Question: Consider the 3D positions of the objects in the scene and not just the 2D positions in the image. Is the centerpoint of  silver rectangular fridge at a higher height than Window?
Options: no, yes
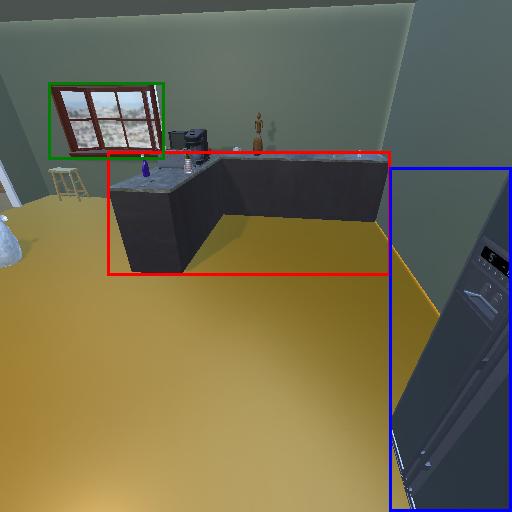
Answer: no